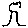
Label: tree